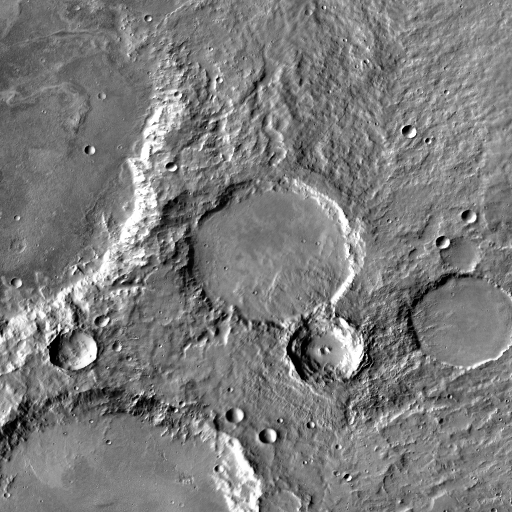
Crater classes present: Background, Other, Buried